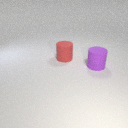
large red rubber cylinder to the left of large purple rubber cylinder